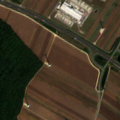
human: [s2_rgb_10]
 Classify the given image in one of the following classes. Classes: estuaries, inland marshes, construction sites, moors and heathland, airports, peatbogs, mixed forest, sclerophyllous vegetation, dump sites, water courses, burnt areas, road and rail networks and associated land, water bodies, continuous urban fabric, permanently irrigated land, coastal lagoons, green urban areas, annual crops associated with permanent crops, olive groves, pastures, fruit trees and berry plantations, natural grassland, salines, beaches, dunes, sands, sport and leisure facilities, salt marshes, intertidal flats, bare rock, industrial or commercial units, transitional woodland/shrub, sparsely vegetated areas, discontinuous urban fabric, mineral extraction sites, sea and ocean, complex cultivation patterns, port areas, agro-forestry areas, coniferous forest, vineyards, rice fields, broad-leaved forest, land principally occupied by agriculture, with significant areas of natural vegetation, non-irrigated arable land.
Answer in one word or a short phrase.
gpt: industrial or commercial units, non-irrigated arable land, broad-leaved forest